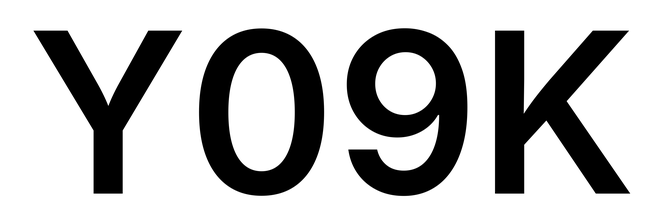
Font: Inter_SemiBold